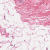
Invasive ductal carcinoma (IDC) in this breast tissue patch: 0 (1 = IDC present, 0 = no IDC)